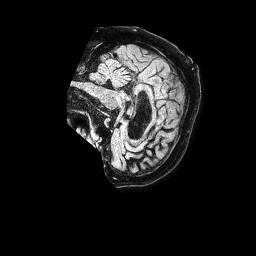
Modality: FLAIR
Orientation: sagittal
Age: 82
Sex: male
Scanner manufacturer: philips
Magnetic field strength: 1.5 T
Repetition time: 4.8 s
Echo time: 0.3 s